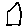
Label: house